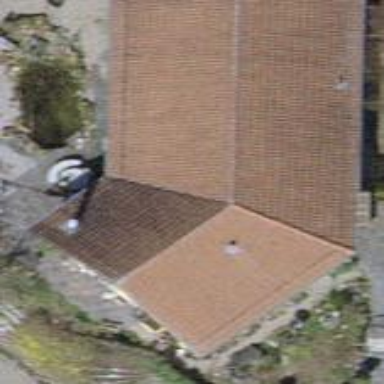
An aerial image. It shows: Building with tiled roof.